Field crop: maize
Growth stage: 2
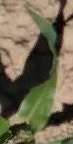
Species: maize